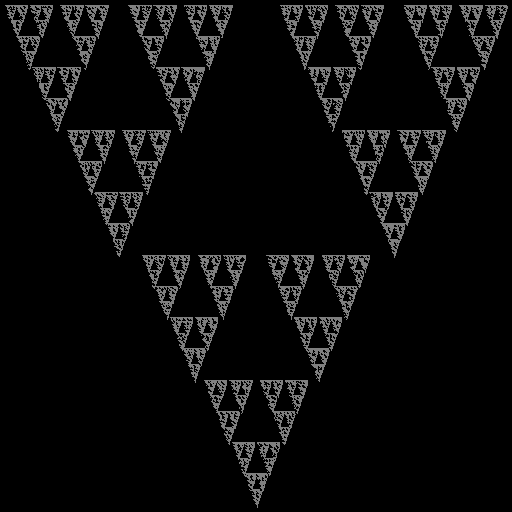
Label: sierpinski_gasket